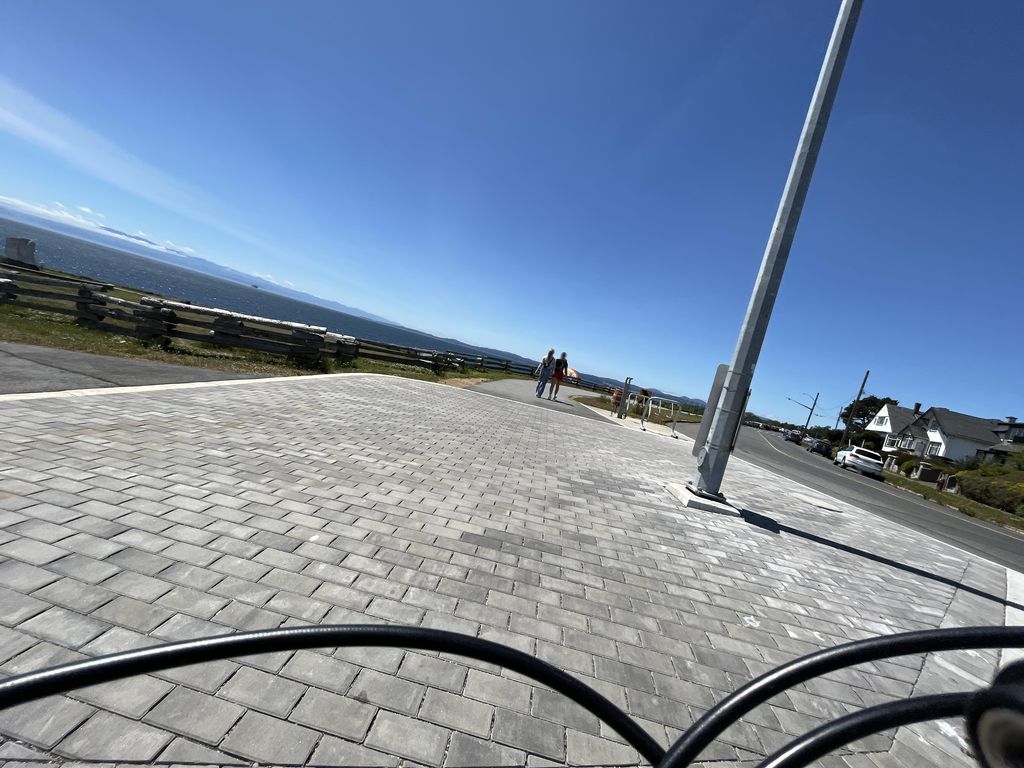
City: victoria